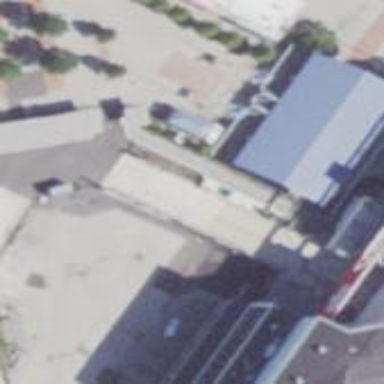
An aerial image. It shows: Retail building with theater.